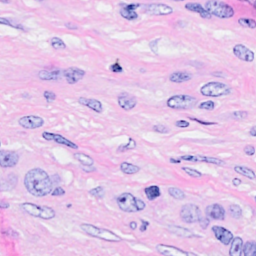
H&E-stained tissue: Breast